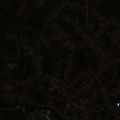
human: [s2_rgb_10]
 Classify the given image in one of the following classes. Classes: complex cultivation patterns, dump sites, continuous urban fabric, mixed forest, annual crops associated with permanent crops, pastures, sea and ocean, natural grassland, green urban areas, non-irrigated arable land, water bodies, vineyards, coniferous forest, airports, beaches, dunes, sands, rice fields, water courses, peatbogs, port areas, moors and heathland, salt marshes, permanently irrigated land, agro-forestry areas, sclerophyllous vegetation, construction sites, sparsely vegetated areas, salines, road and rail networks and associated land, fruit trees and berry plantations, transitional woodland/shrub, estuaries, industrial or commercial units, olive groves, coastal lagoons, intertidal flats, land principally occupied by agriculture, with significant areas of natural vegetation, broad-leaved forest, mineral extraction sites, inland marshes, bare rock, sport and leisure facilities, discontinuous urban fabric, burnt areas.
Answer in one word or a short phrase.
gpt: discontinuous urban fabric, non-irrigated arable land, complex cultivation patterns, land principally occupied by agriculture, with significant areas of natural vegetation